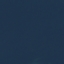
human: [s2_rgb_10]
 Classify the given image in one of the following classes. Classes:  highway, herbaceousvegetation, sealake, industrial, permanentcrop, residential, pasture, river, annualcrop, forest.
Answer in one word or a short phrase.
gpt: SeaLake